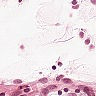
Metastatic tissue present: no